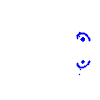
Particle: kaon